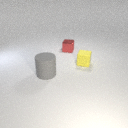
large gray rubber cylinder to the left of small yellow rubber cube